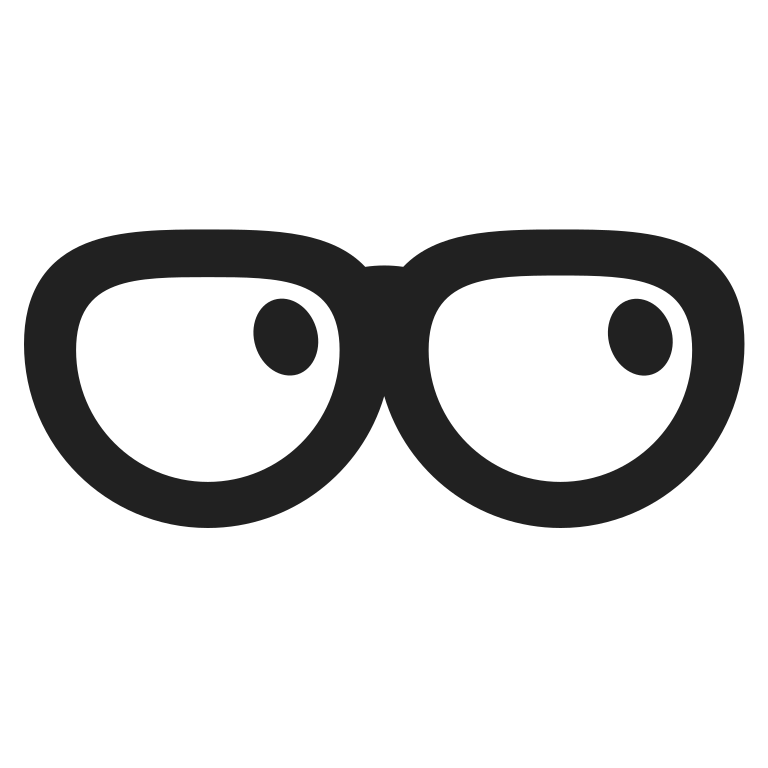
sunglasses high contrast